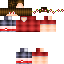
A male human skin with medium skin, wearing brown long hair dressed in a red tshirt and red pants, featuring a closed mouth.